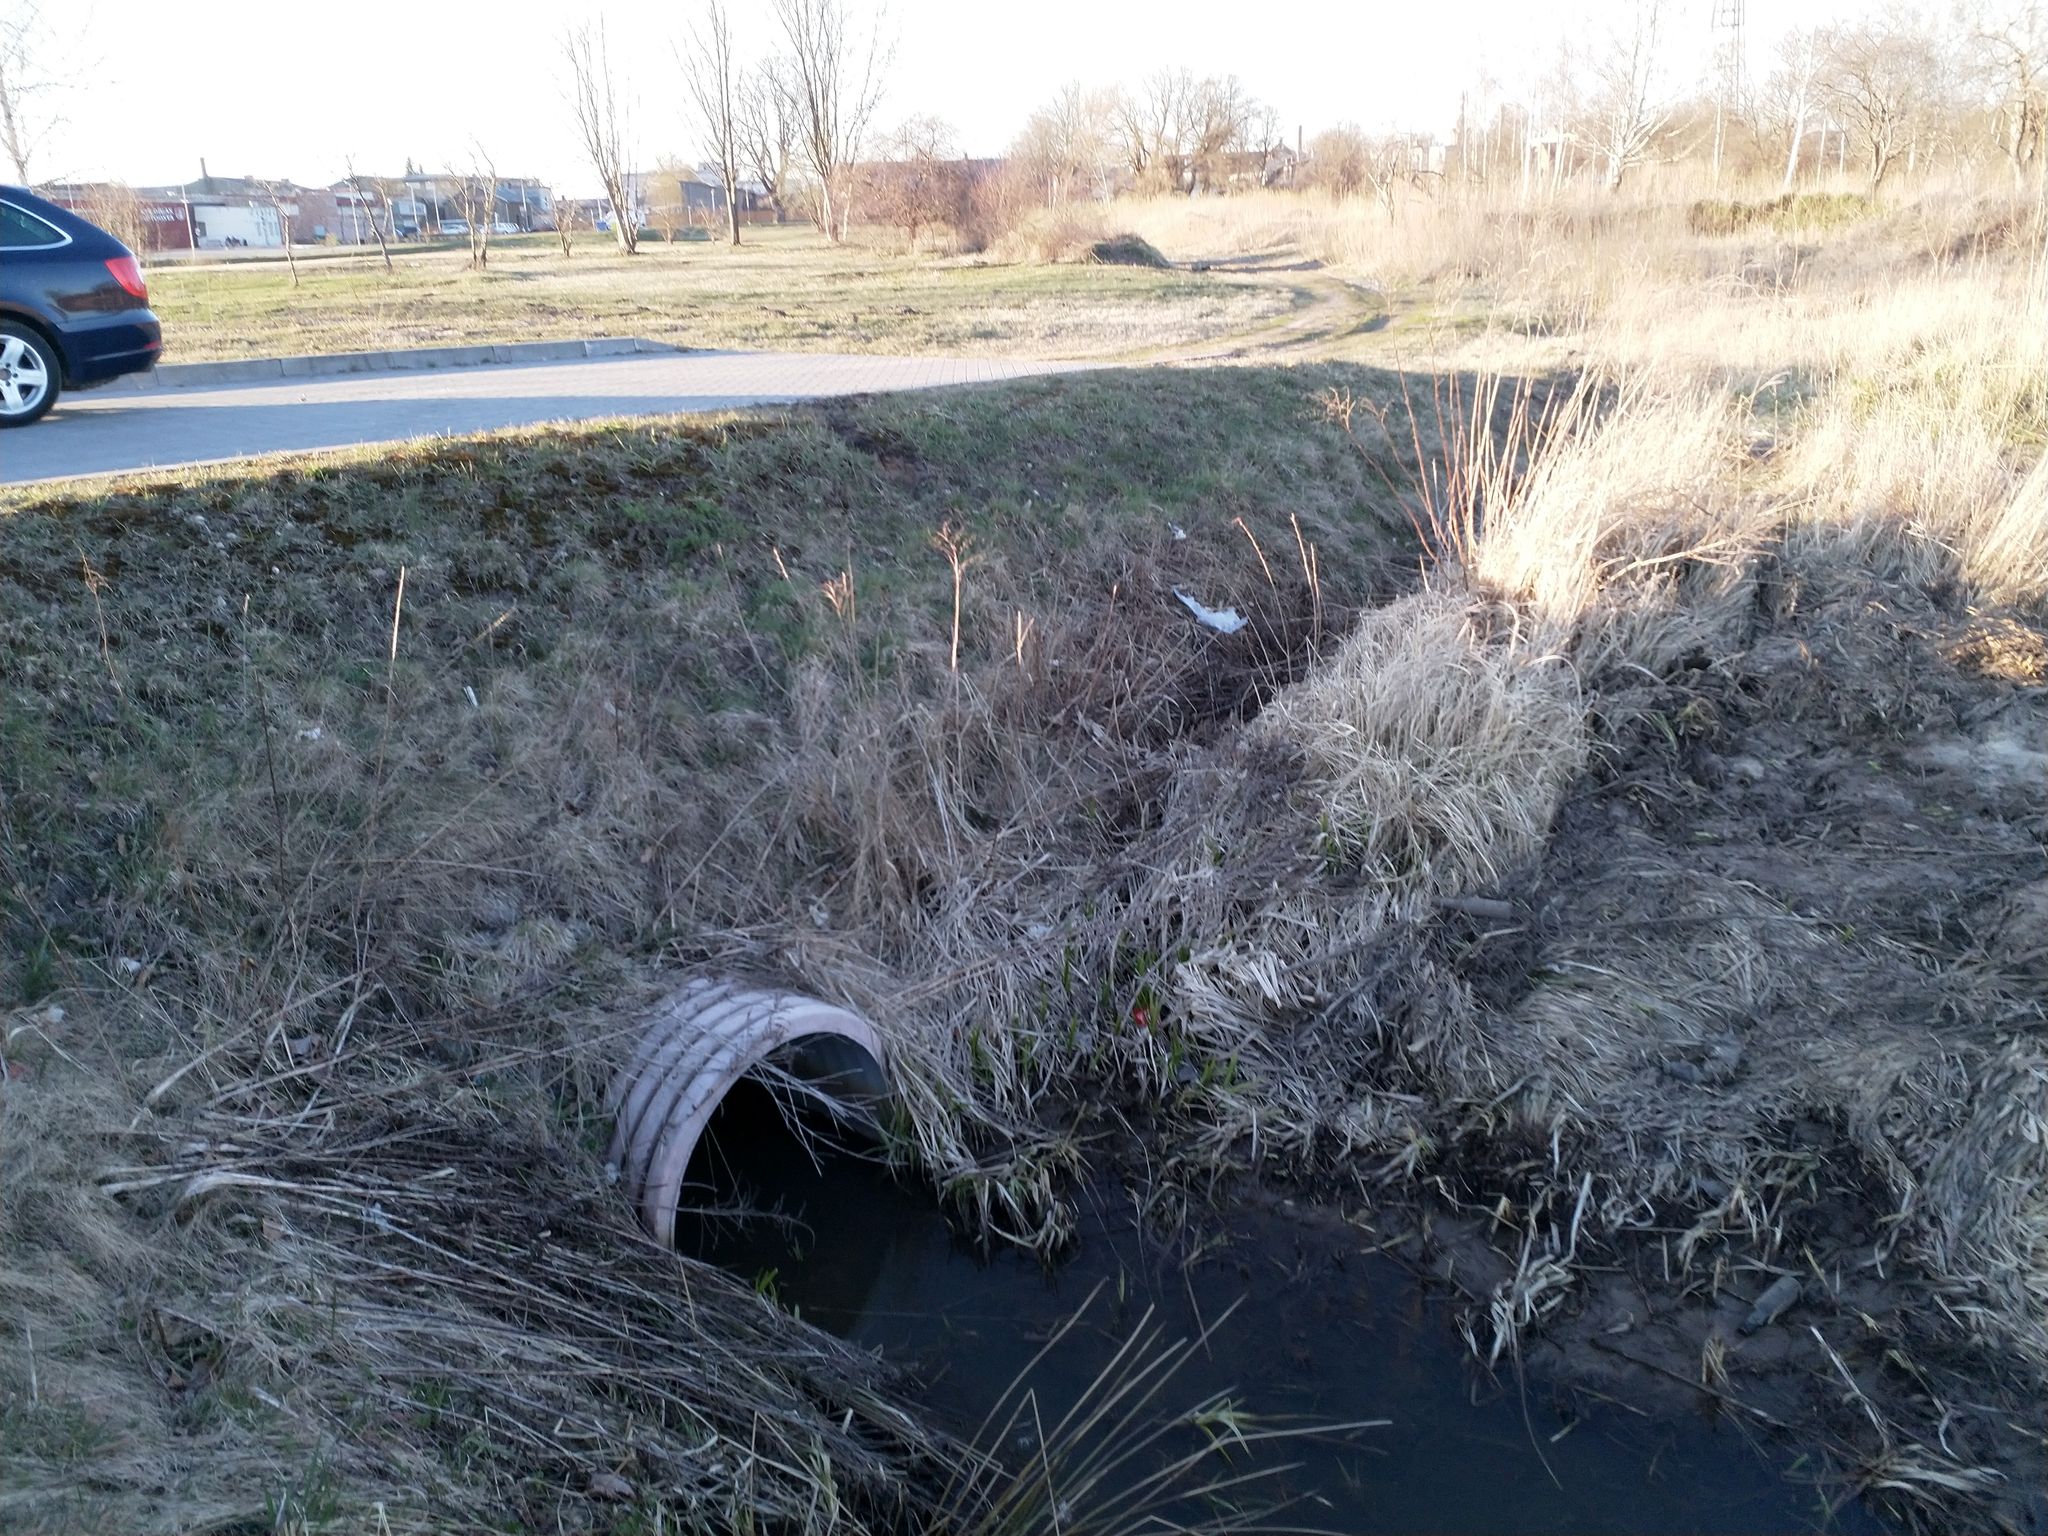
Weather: snowy
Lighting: day
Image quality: slightly poor
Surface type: walking surface
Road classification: track, service
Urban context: rural cluster
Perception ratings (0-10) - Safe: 2.29, Lively: 0.77, Beautiful: 3.33, Boring: 7.06, Depressing: 2.34, Wealthy: 2.52